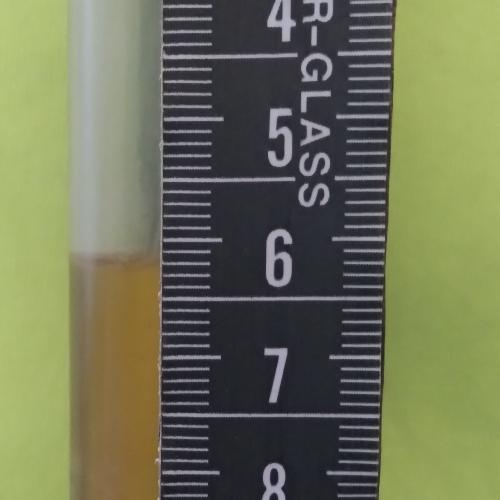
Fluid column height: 6.2 cm